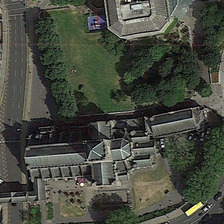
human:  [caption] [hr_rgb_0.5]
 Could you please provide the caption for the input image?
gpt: a church is near some green trees and two roads .

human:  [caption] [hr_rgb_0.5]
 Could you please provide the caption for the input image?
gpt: a church is near some green trees and two roads .

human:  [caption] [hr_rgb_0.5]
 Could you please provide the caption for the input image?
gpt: a church is near some green trees and two roads .

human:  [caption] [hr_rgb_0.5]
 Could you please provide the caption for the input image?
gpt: a church is near some green trees and two roads .

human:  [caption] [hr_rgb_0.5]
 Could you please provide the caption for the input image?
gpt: a church is near some green trees and two roads .